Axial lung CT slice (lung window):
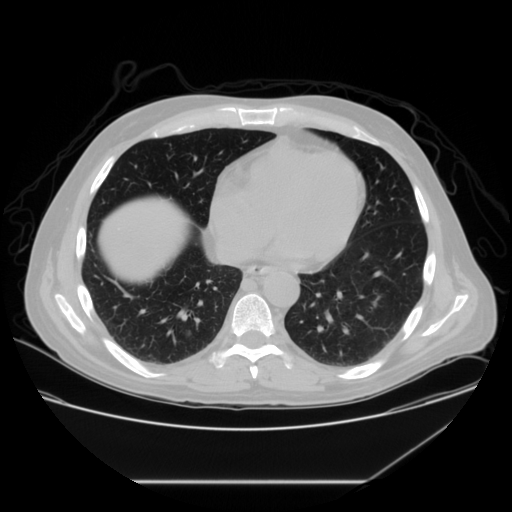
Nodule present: yes
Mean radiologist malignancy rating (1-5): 3.333